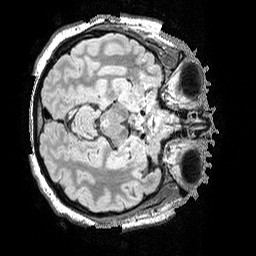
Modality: FLAIR
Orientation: axial
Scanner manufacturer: siemens
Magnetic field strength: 3 T
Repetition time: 5 s
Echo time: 0.391 s